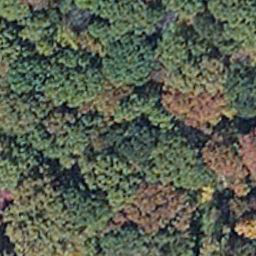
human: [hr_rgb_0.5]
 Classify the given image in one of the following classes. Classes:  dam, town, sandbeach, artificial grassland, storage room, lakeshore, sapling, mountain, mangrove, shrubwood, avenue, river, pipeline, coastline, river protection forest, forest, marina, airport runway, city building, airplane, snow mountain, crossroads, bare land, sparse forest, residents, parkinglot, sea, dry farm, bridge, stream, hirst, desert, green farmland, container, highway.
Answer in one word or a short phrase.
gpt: mangrove